RGB frame:
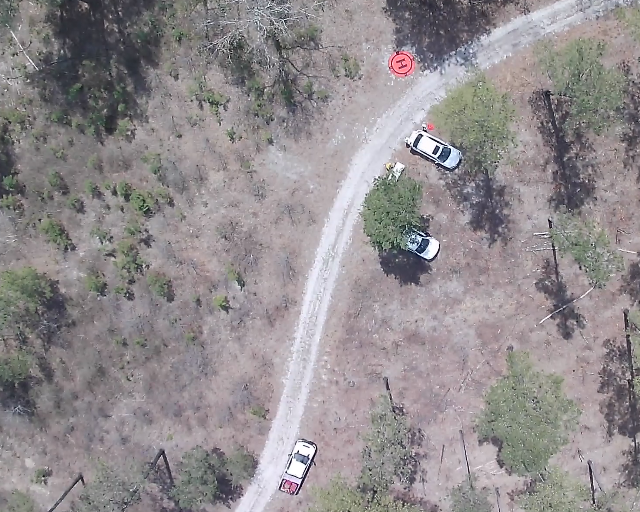
Thermal frame:
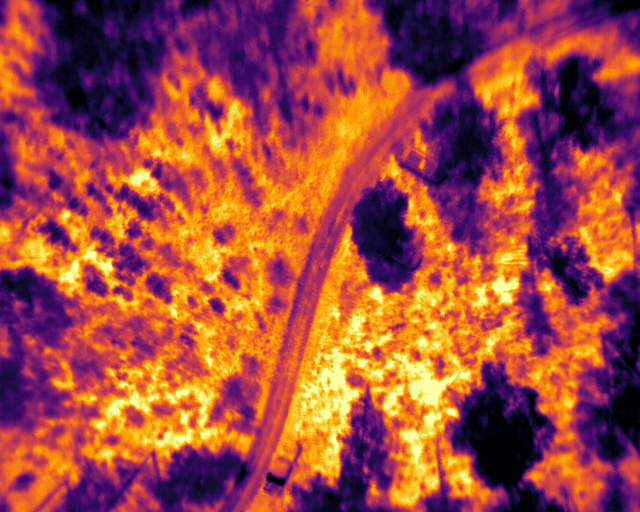
Captured: 2026-02-26 02:32:43
Pixels at or above 80 °C: 0 (fraction of frame: 0)